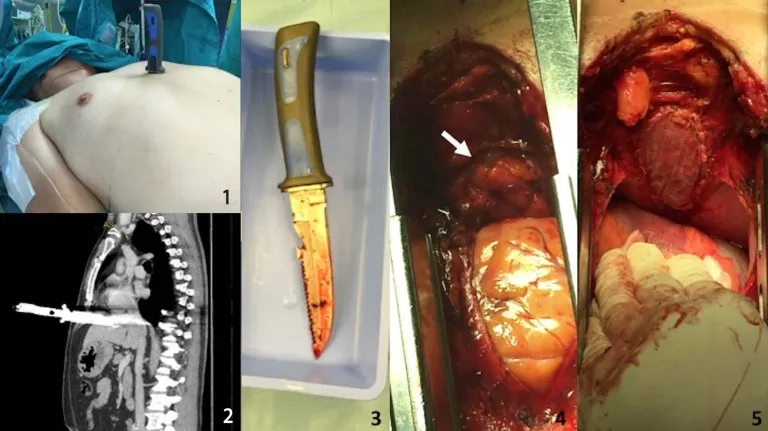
1 - Knife penetrating the chest; 2- preoperative CT-scan; 3 - knife
removed; 4 - mediastinal view - the arrow shows omentum herniation
through the diaphragmatic injury; 5 - CorMatrix. patch closing
the diaphragmatic rupture.
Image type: medical_photograph (other_medical_photograph)